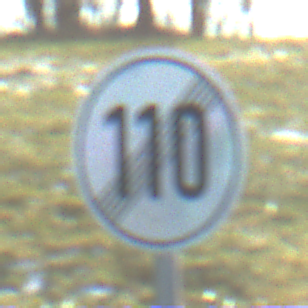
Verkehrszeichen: EndeGeschwindigkeit110
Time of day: MorningAfternoon
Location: Outdoor (Nature)
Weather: Clear
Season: Winter
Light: Natural